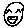
Label: smiley face